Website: lowes
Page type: cart
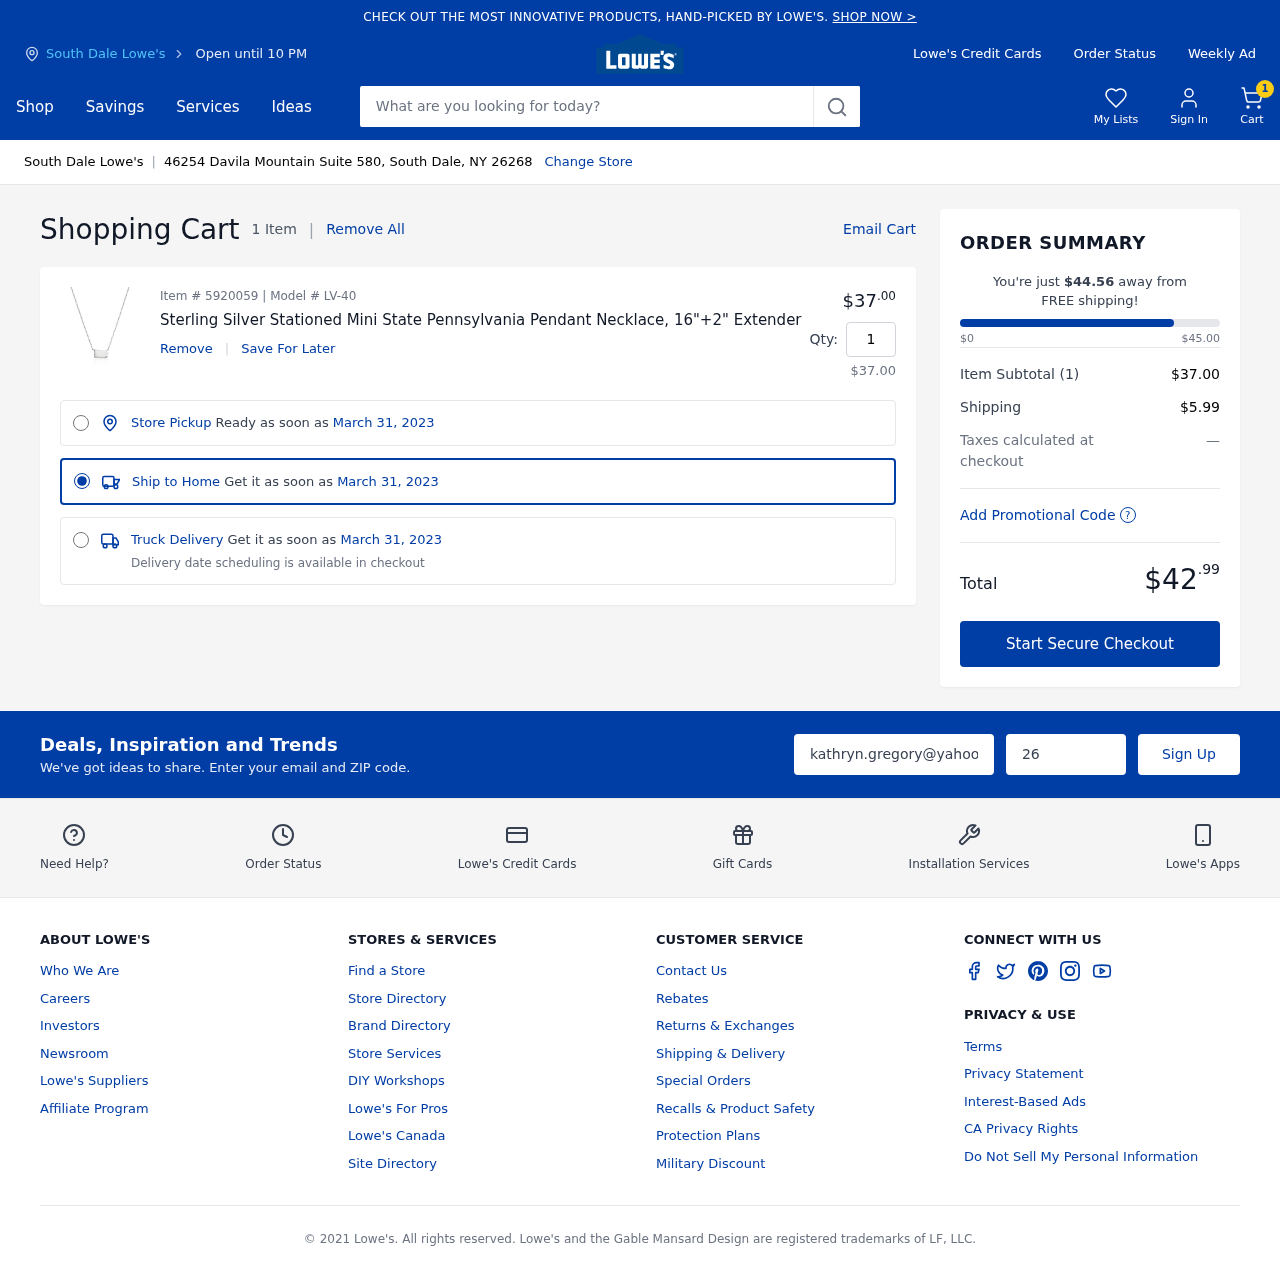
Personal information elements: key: PII_CITY
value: South Dale Lowe's
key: PII_EMAIL
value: kathryn.gregory@yahoo.com
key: PII_POSTCODE
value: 26268
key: PII_STREET
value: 46254 Davila Mountain Suite 580
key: PII_CITY_STATE_ZIP
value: South Dale, NY 26268
Product elements: key: PRODUCT1_NAME
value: Sterling Silver Stationed Mini State Pennsylvania Pendant Necklace, 16"+2" Extender
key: PRODUCT1_PRICE
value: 37
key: PRODUCT1_QUANTITY
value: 1
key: PRODUCT1_SUBTOTAL
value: $37.00
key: PRODUCT_ITEM_NUMBER
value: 5920059
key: PRODUCT_MODEL_NUMBER
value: LV-40
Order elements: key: ORDER_NUM_ITEMS
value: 1
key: ORDER_NUM_ITEMS
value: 1 Item
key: ORDER_DELIVERY_DATE
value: March 31, 2023
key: ORDER_SUBTOTAL
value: $37.00
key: ORDER_SHIPPING_COST
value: $5.99
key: ORDER_TOTAL
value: $42.99
Search elements: key: HEADER_SEARCH
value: What are you looking for today?